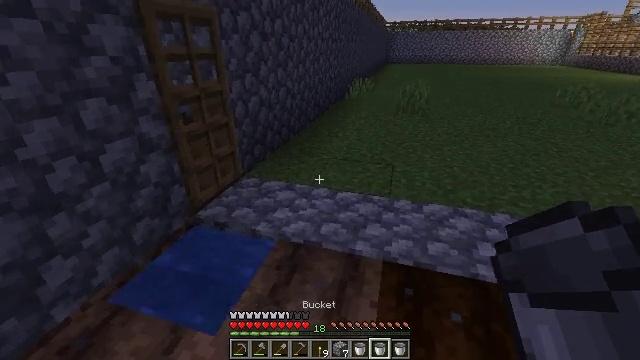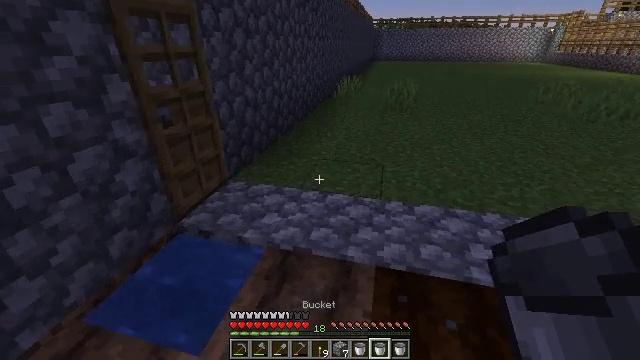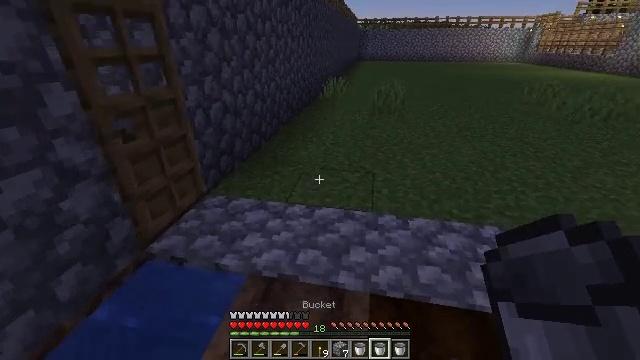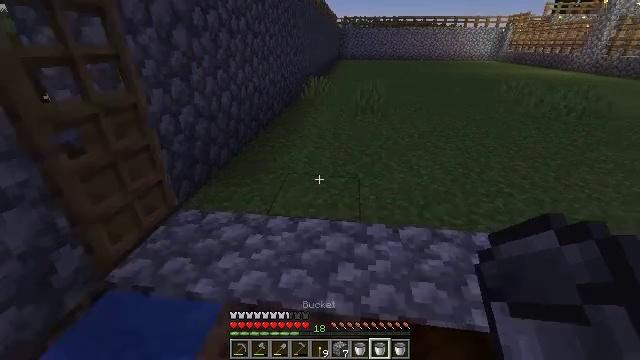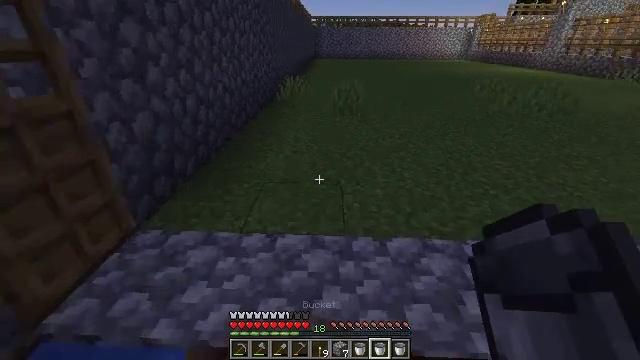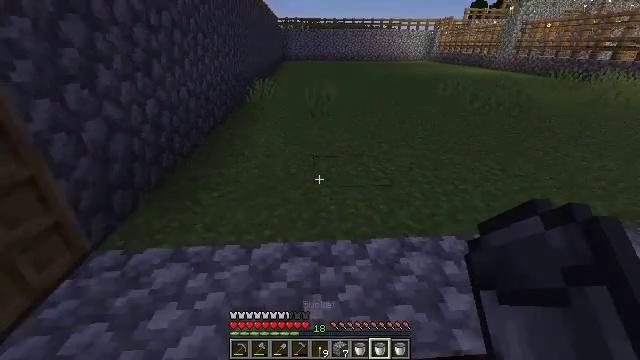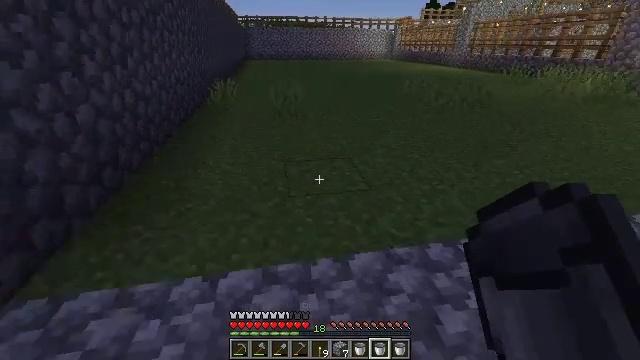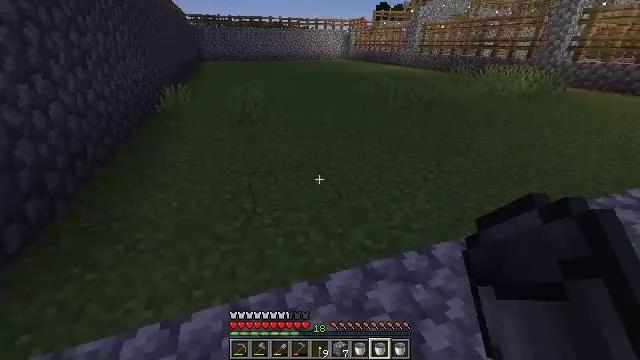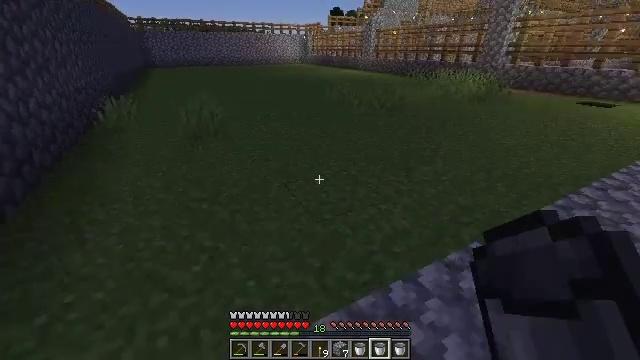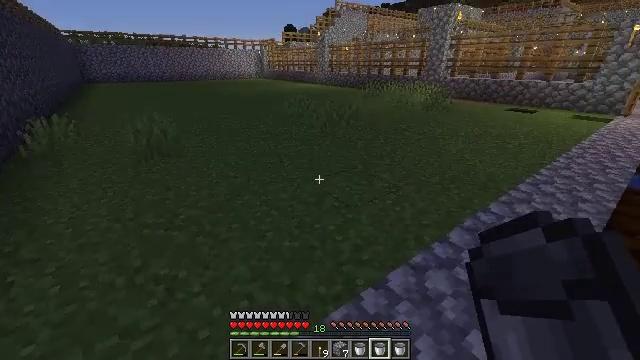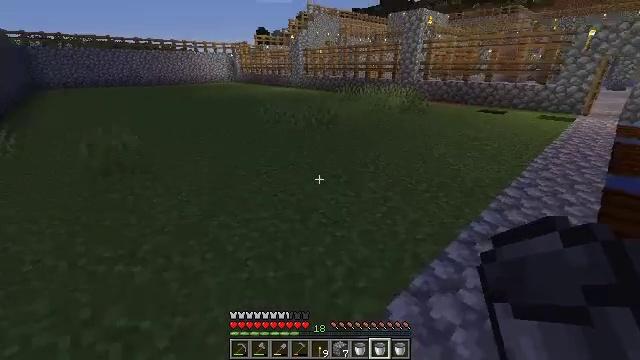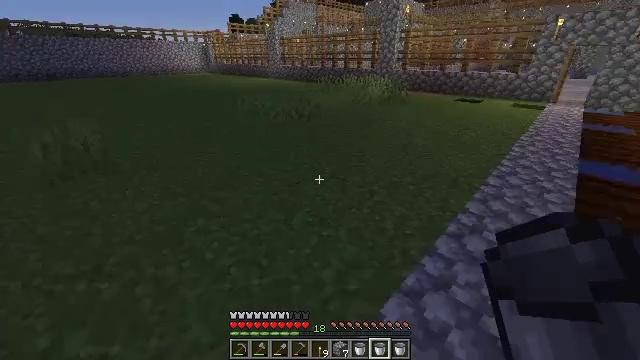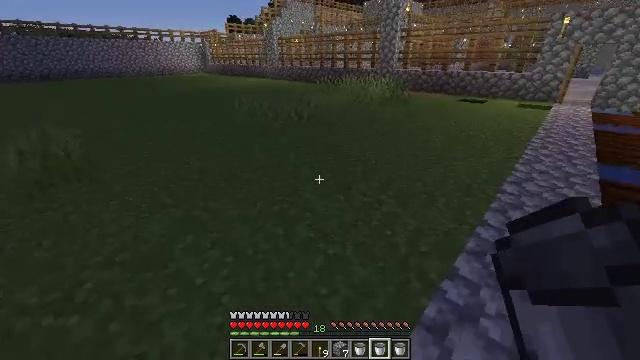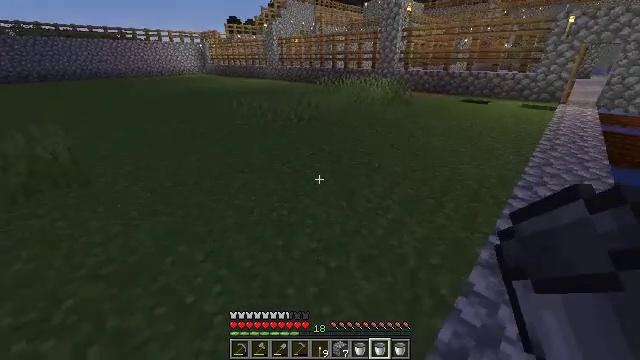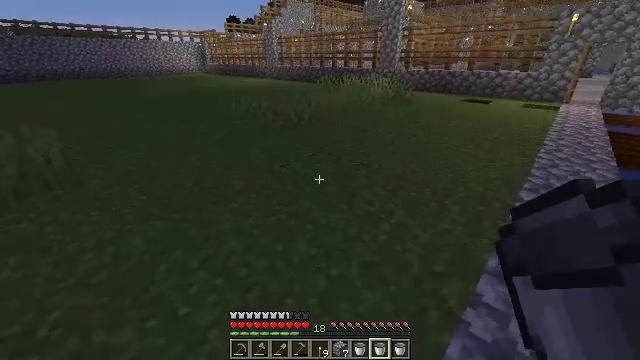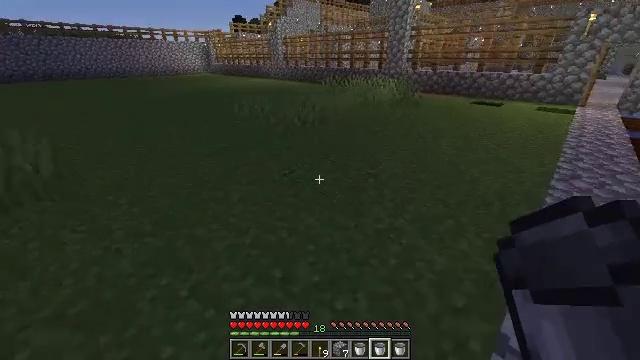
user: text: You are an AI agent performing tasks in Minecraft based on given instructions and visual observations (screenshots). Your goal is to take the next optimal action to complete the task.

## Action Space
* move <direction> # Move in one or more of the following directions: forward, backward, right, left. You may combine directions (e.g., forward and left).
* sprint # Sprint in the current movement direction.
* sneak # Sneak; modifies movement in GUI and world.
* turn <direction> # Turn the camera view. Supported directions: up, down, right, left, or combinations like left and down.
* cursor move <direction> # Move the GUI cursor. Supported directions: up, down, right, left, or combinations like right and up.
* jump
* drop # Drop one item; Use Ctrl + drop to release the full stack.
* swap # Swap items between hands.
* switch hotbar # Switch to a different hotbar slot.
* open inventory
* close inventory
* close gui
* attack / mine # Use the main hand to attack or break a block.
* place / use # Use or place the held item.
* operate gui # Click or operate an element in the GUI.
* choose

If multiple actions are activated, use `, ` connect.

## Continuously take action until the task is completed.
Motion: motion action
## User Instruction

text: Break the farmland to revert it to dirt.
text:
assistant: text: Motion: move forward, turn right
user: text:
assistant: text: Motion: move forward, turn right
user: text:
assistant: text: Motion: move forward, turn right
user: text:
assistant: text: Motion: move forward, turn right
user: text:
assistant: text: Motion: move forward, turn right
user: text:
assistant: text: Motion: move forward, turn right
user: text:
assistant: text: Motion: move forward, turn right
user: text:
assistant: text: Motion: move forward, turn right
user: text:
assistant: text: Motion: move forward, turn right and up
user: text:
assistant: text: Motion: move forward, turn right
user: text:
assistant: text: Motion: move forward, turn right and down
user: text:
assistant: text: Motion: move forward
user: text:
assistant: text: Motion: move forward
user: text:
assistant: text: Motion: move forward
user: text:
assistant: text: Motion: move forward, turn left
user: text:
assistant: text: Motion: turn right
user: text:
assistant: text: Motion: turn right and up
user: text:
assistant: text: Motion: turn right and up
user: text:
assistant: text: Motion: turn right
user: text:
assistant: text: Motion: turn right
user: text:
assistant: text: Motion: turn down
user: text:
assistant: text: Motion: no_op
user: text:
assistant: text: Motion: no_op
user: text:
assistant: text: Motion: no_op
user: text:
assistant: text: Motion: no_op
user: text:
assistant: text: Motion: no_op
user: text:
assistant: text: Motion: turn right and down
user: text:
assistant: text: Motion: turn right and down
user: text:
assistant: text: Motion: turn right and down
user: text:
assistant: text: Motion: turn right